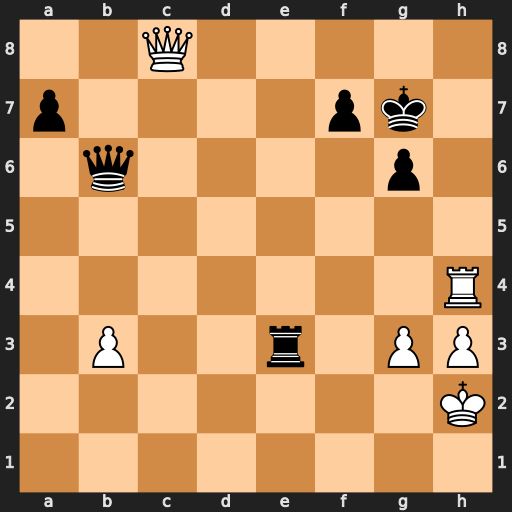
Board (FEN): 2Q5/p4pk1/1q4p1/8/7R/1P2r1PP/7K/8
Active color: w
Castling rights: -
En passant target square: -
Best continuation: Qh8#